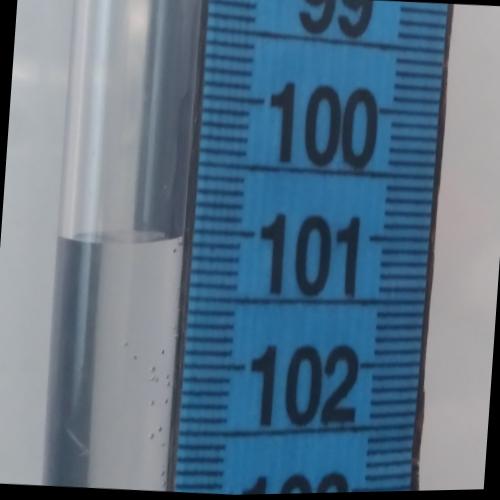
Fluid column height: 101.1 cm